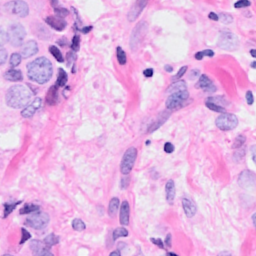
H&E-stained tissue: Breast